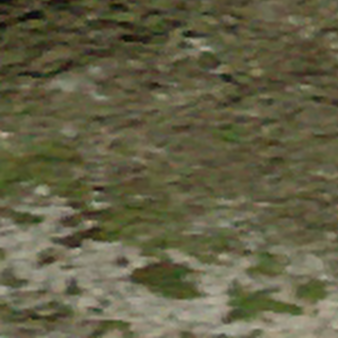
Label: other